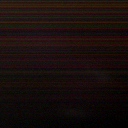
Screen state: off